Interaction volume radius: 5 \u00c5
Interaction volume height: 20 \u00c5
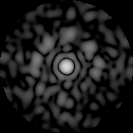
Disorder parameter: 0.842